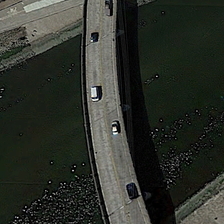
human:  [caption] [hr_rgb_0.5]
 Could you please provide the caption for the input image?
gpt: several cars are running on a bridge on a black river .

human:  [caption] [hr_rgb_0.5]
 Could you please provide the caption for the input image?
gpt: this is a bridge several cars and a river .

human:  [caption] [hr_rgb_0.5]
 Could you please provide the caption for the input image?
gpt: several cars are running on a bridge on a black river .

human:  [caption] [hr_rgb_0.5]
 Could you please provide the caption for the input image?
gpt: it is a gray bridge, black and white cars, and green river .

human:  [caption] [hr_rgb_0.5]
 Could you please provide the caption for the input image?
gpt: this is a bridge several cars and a river .